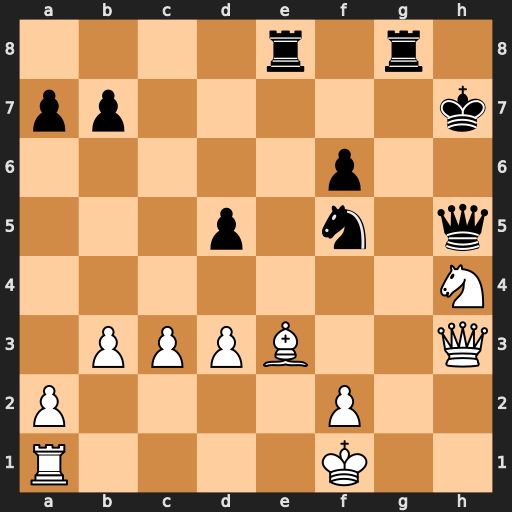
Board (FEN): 4r1r1/pp5k/5p2/3p1n1q/7N/1PPPB2Q/P4P2/R4K2
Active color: w
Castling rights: -
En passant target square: -
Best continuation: Qxf5+ Qxf5 Nxf5